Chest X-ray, PA view. Patient: 53 years old, sex F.
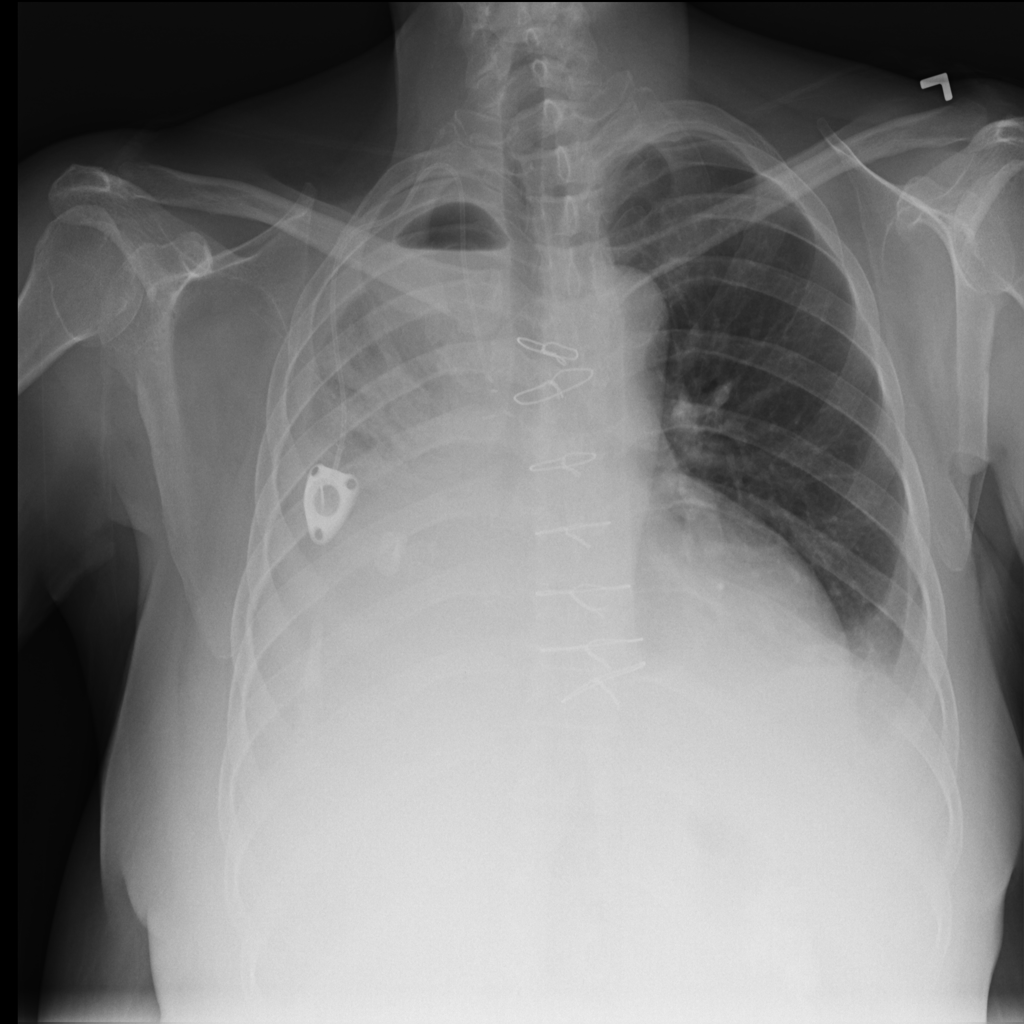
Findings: Consolidation, Effusion